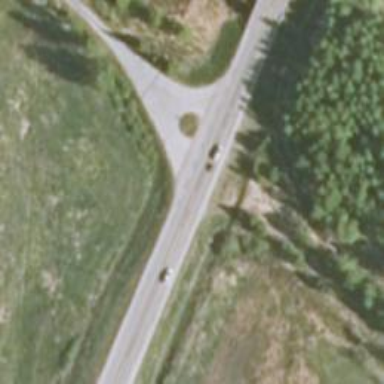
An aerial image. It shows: Asphalt trunk highway.